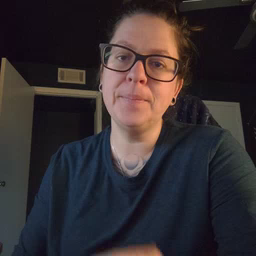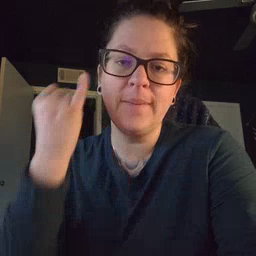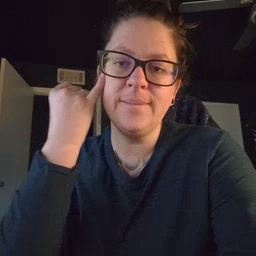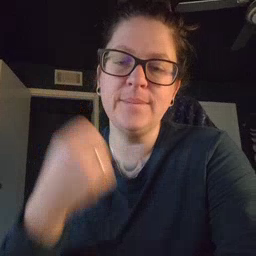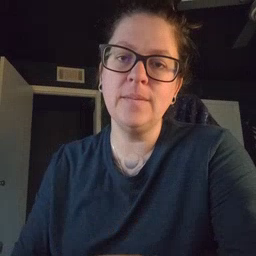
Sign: if